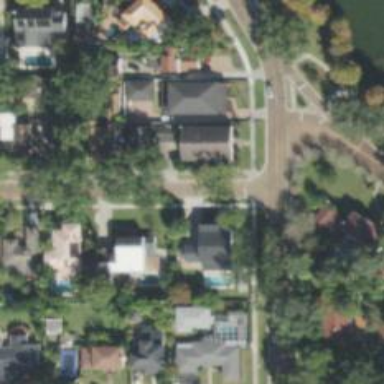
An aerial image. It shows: Residential road with sidewalk on the left.